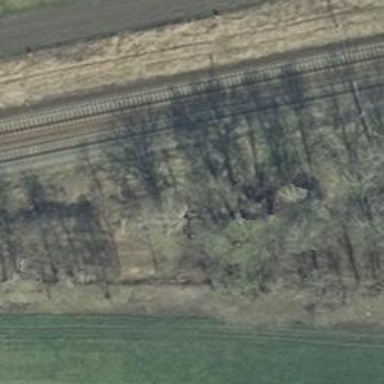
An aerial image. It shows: Abandoned railway.